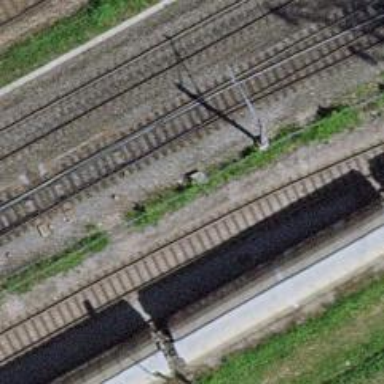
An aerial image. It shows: Railway switch.